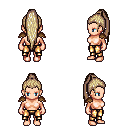
a pixel art fantasy rpg character, female body template, human, light skin, leather shoulder armor, gold greaves, white blonde extra-long topknot hairstyle, four views (front, back, left, right), 2x2 character sprite sheet, small pixel art, hard edges, no anti-aliasing